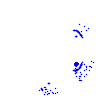
Particle: pion